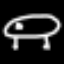
Label: frog